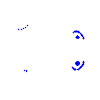
Particle: electron